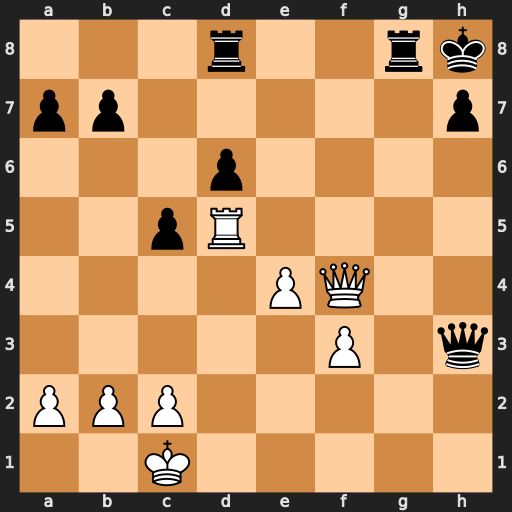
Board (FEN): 3r2rk/pp5p/3p4/2pR4/4PQ2/5P1q/PPP5/2K5
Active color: w
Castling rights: -
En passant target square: -
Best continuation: Qf6+ Rg7 Qxd8+